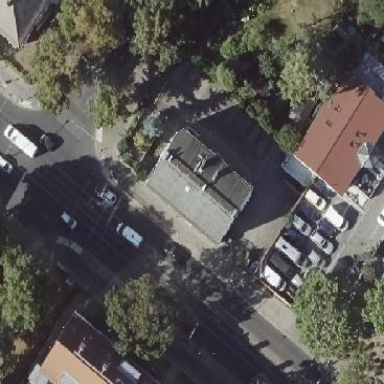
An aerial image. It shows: Service building with gabled roof.